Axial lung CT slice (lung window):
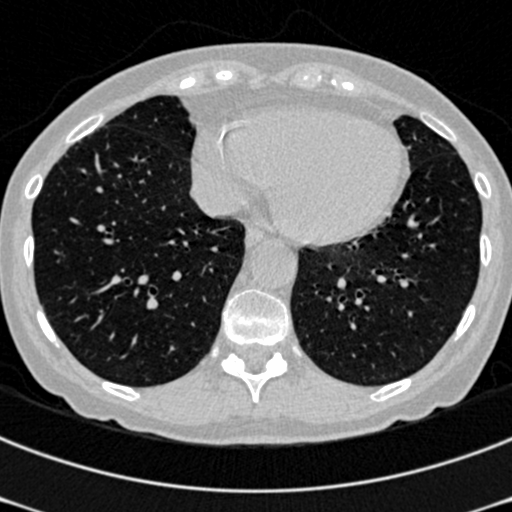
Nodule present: no